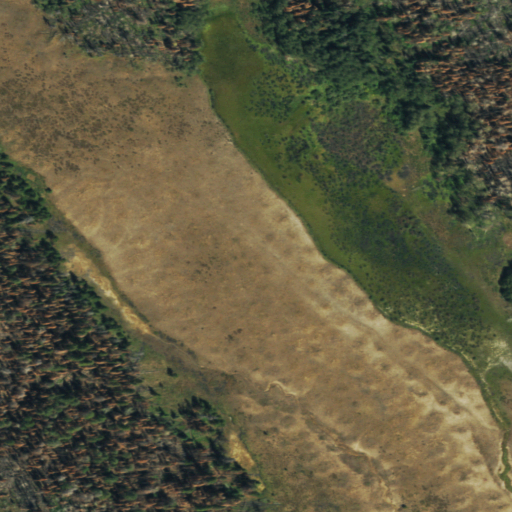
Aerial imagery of plain(s) in Colorado named High Park containing grassland, shrub, woody wetlands, herbaceous wetlands, deciduous forest, and evergreen forest